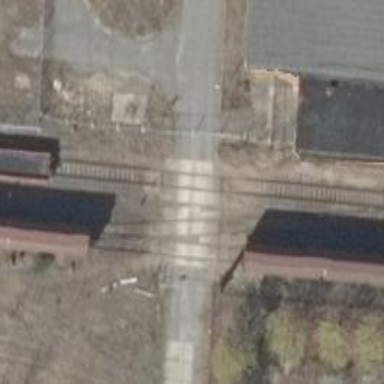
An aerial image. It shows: Railway level crossing.